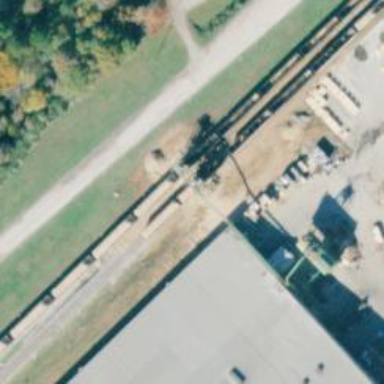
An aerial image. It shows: Loading tower along the railway.